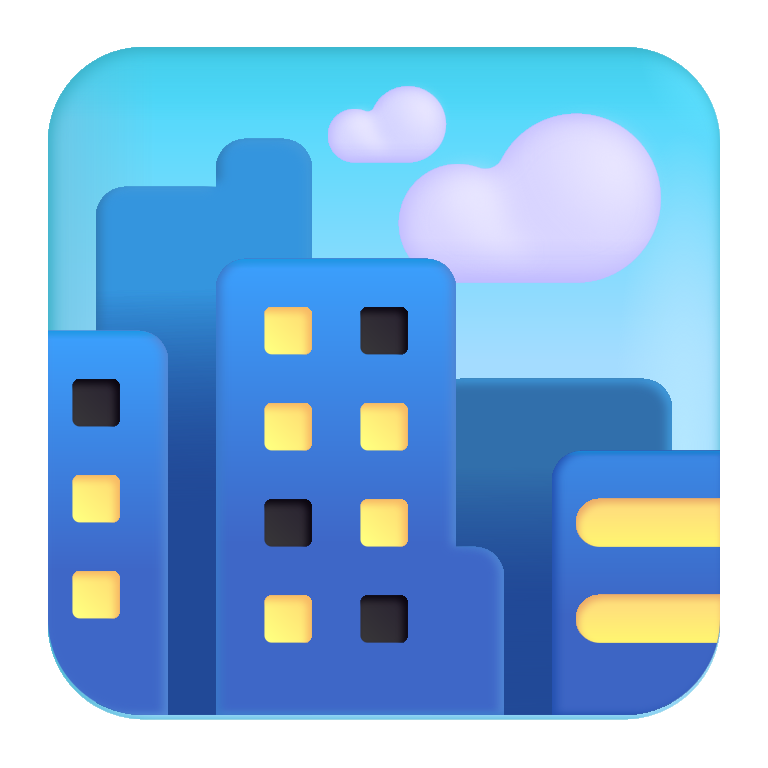
cityscape color